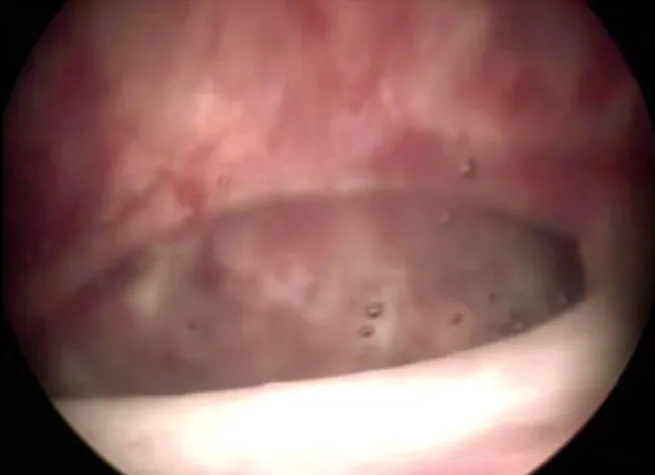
Vesicovaginal fistula 4-cm in diameter.
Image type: endoscopy (other_endoscopy)